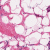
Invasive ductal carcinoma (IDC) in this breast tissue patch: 0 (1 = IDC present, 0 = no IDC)